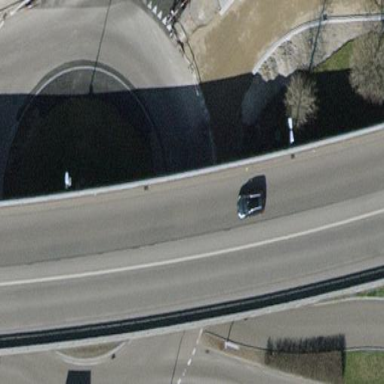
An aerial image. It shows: Asphalt road that is secondary route leading to roundabout.